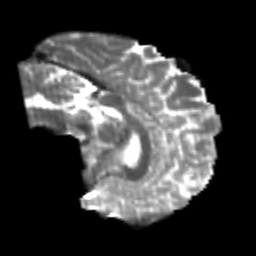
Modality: T2w
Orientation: sagittal
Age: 23
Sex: male
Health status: healthy
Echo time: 0.074 s